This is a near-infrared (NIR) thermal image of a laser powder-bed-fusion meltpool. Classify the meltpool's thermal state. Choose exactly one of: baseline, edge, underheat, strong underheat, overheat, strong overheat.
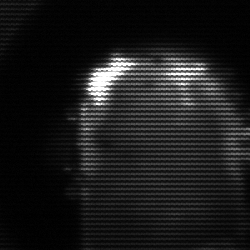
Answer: baseline